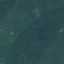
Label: Forest